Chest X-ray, PA view. Patient: 57 years old, sex M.
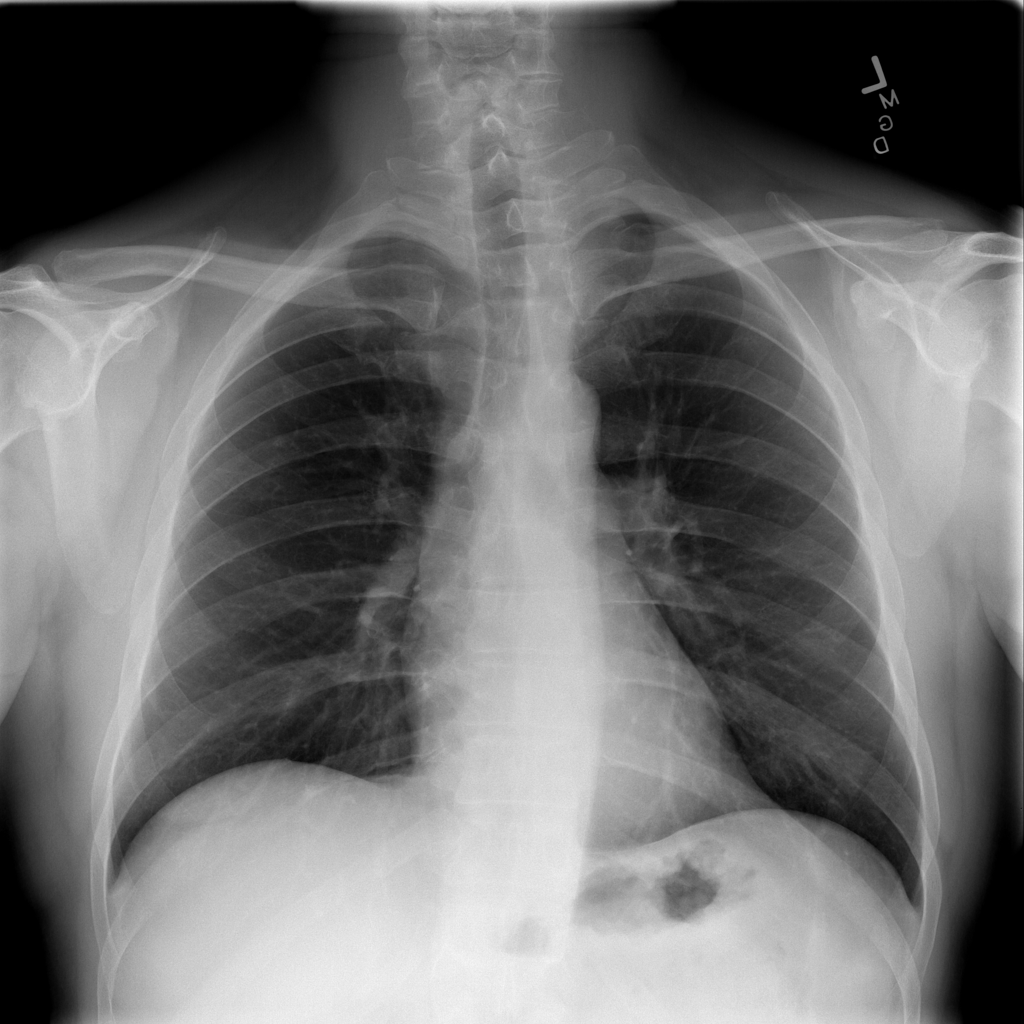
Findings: No Finding